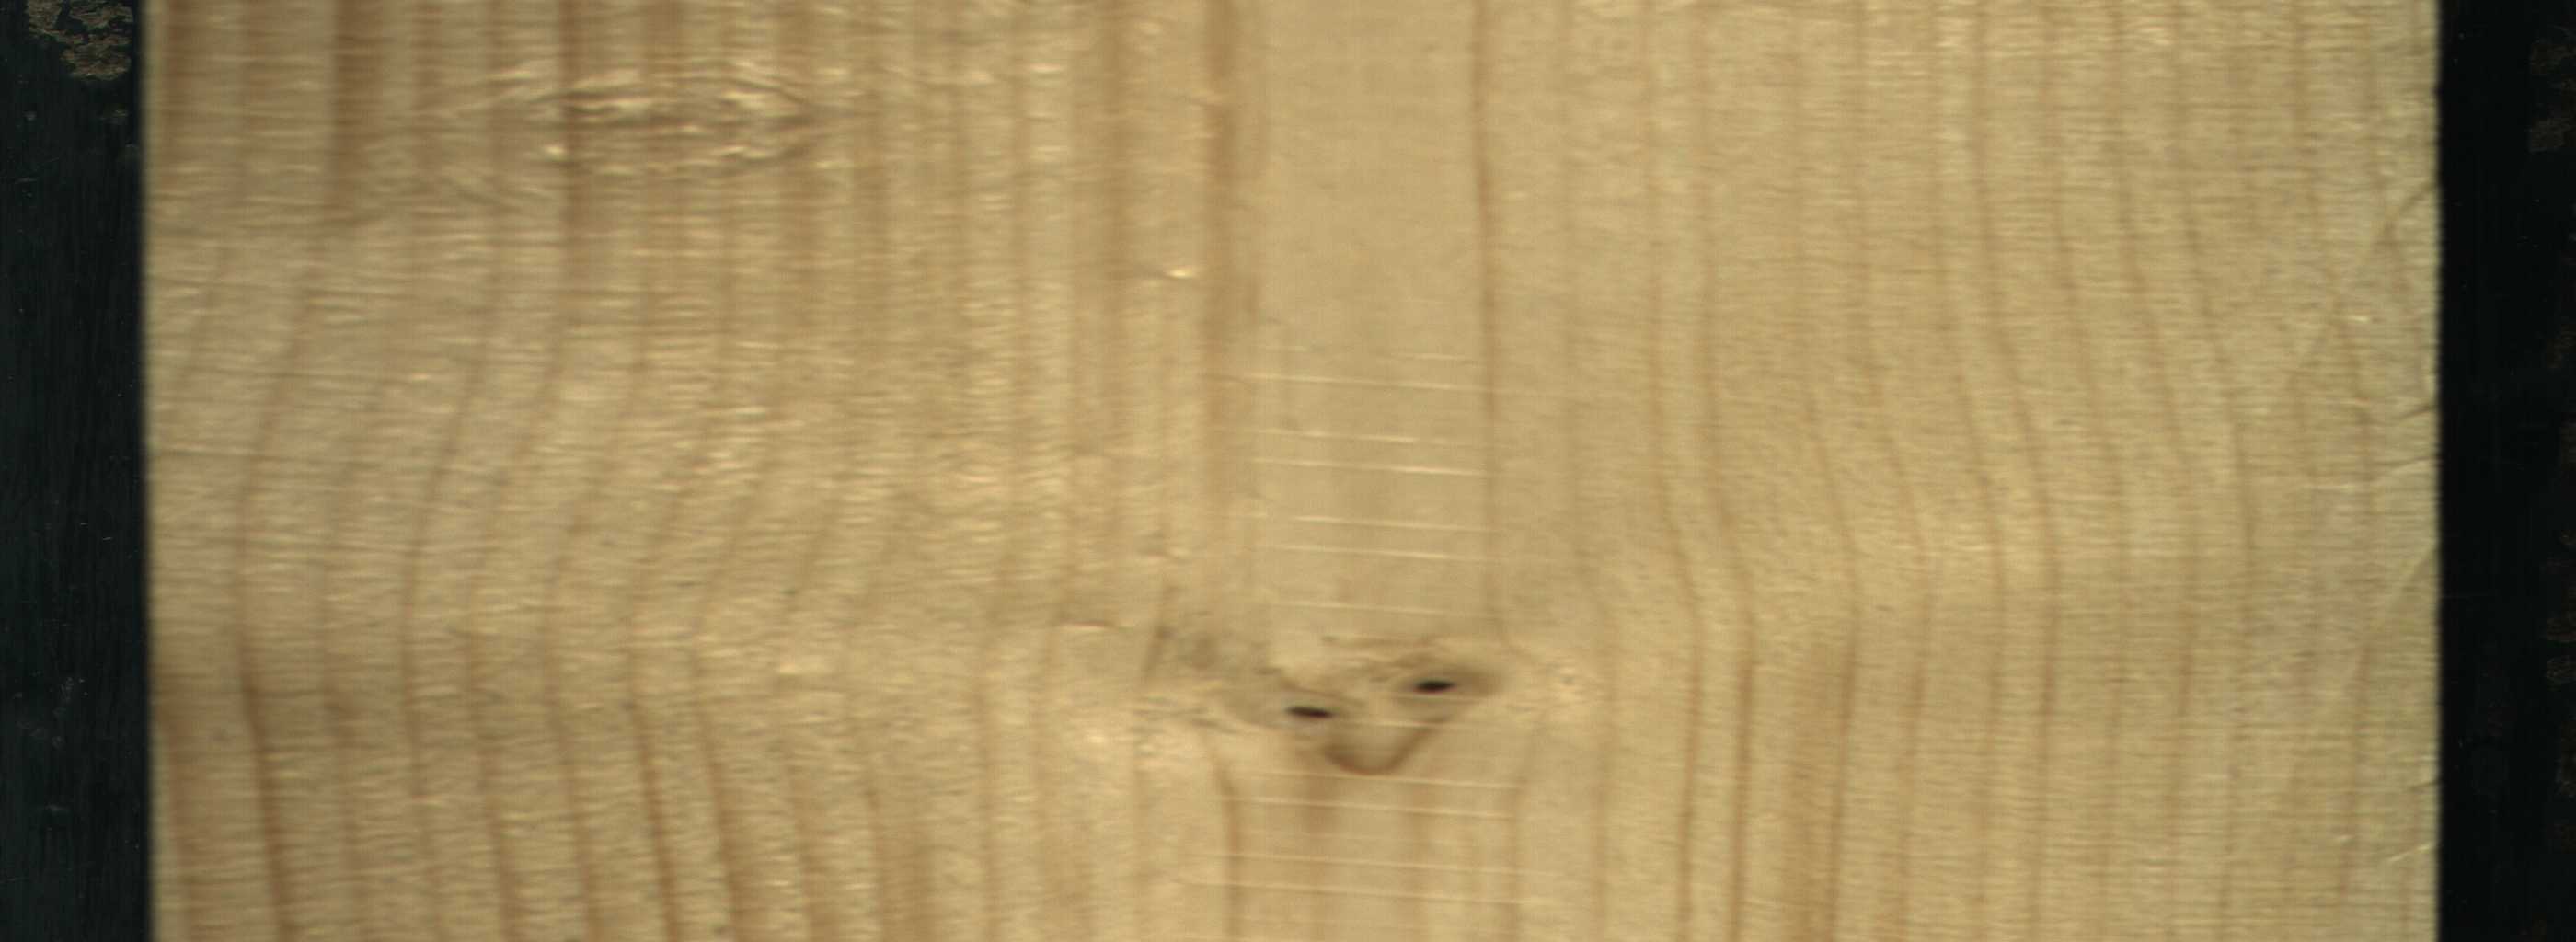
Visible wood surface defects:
Live_Knot
Live_Knot